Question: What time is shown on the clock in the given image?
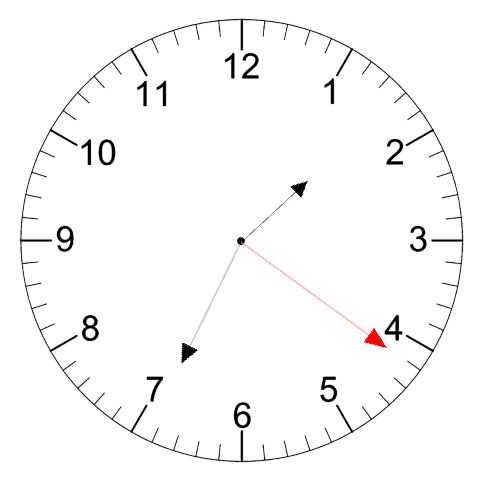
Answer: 01:34:21